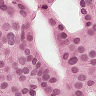
Metastatic tissue present: yes